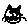
Label: cat